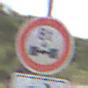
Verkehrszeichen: TatsaechlicheAchslast
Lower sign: RichtungsangabeDurchPfeile5
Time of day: Midday
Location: Outdoor (Nature)
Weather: PartlyCloudy
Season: NotSpecified
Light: Natural